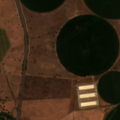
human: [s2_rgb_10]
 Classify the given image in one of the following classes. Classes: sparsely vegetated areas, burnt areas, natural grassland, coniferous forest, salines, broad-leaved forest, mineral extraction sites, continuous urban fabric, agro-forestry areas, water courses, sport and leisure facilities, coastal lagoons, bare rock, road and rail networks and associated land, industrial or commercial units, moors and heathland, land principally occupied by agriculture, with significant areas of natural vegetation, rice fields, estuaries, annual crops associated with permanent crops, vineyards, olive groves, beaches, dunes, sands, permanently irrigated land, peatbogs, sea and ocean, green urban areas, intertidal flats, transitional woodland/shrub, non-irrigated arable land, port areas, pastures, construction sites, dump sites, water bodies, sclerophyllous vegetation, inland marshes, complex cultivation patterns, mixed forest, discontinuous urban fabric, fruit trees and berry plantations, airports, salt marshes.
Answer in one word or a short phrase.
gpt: non-irrigated arable land, permanently irrigated land, rice fields